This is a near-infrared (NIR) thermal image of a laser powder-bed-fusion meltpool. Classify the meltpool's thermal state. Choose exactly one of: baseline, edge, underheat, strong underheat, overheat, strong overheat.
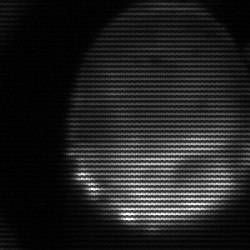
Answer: edge